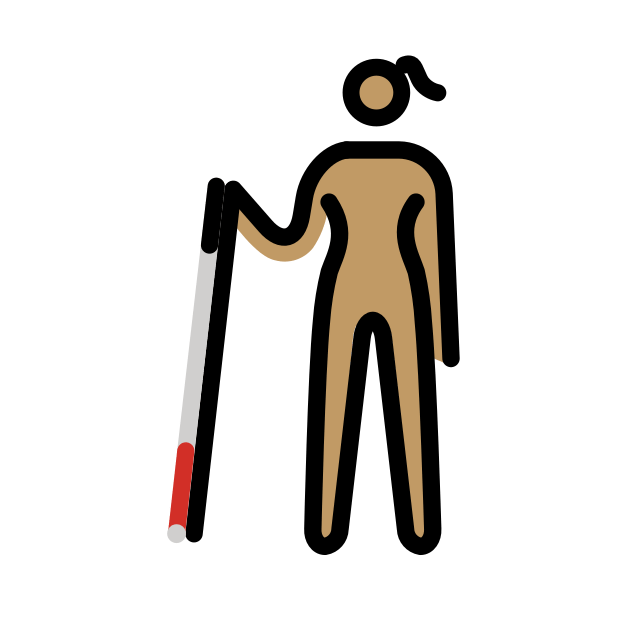
woman with white cane: medium skin tone